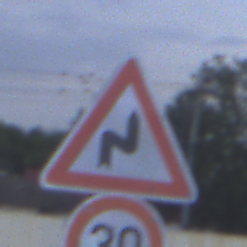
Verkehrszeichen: DoppelkurveRechts
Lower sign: Geschwindigkeit30
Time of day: SunriseSunset
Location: Outdoor (Suburban)
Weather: PartlyCloudy
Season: NotSpecified
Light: Natural